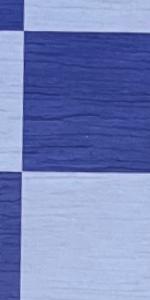
Label: Empty